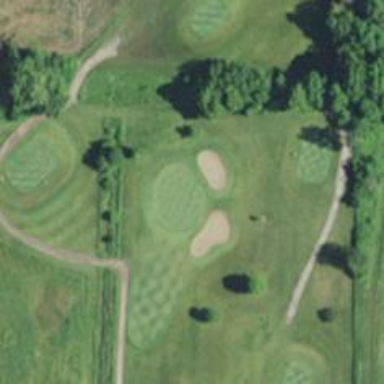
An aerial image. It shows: Golf hole.